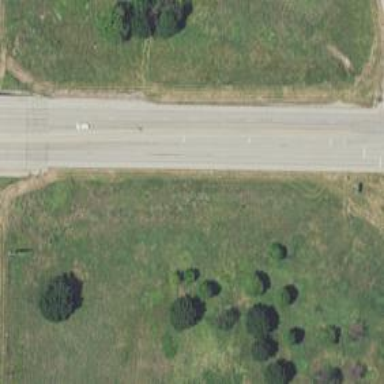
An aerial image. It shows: Road with left marking.